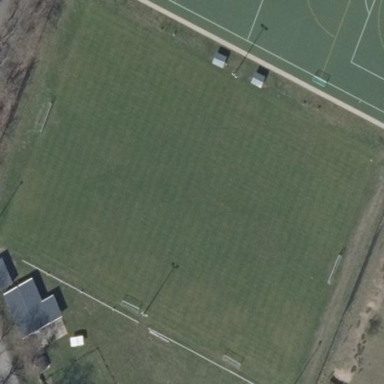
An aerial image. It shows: Soccer pitch for leisureland activities.